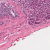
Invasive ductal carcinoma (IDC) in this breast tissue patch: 0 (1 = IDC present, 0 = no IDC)